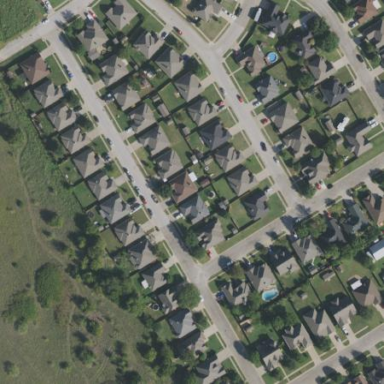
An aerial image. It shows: This residential area consists of single-family homes.